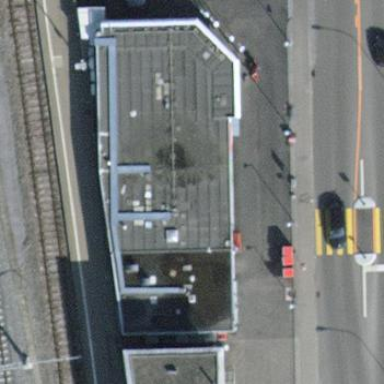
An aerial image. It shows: Retail building.